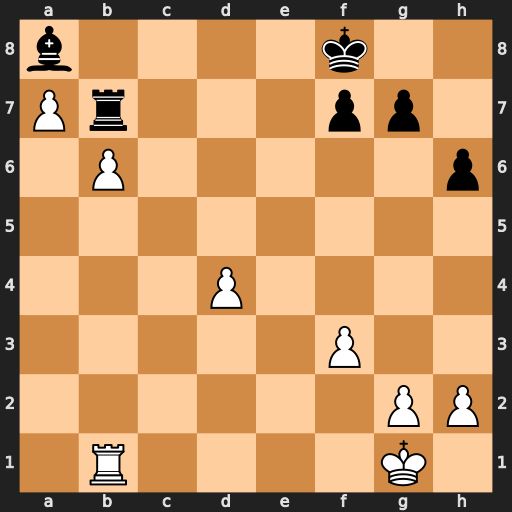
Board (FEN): b4k2/Pr3pp1/1P5p/8/3P4/5P2/6PP/1R4K1
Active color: w
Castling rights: -
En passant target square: -
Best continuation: Rc1 Rxb6 Rc8+